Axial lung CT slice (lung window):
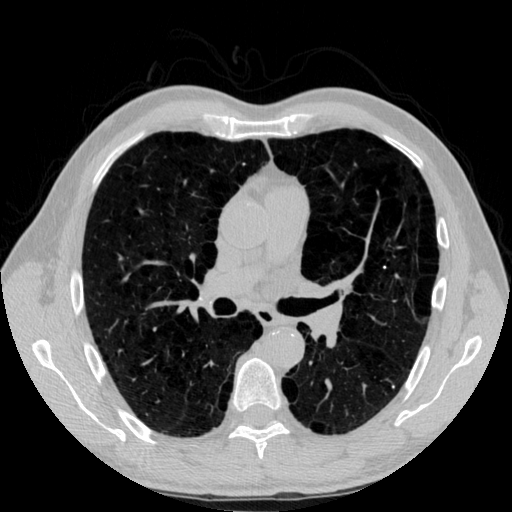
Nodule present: no